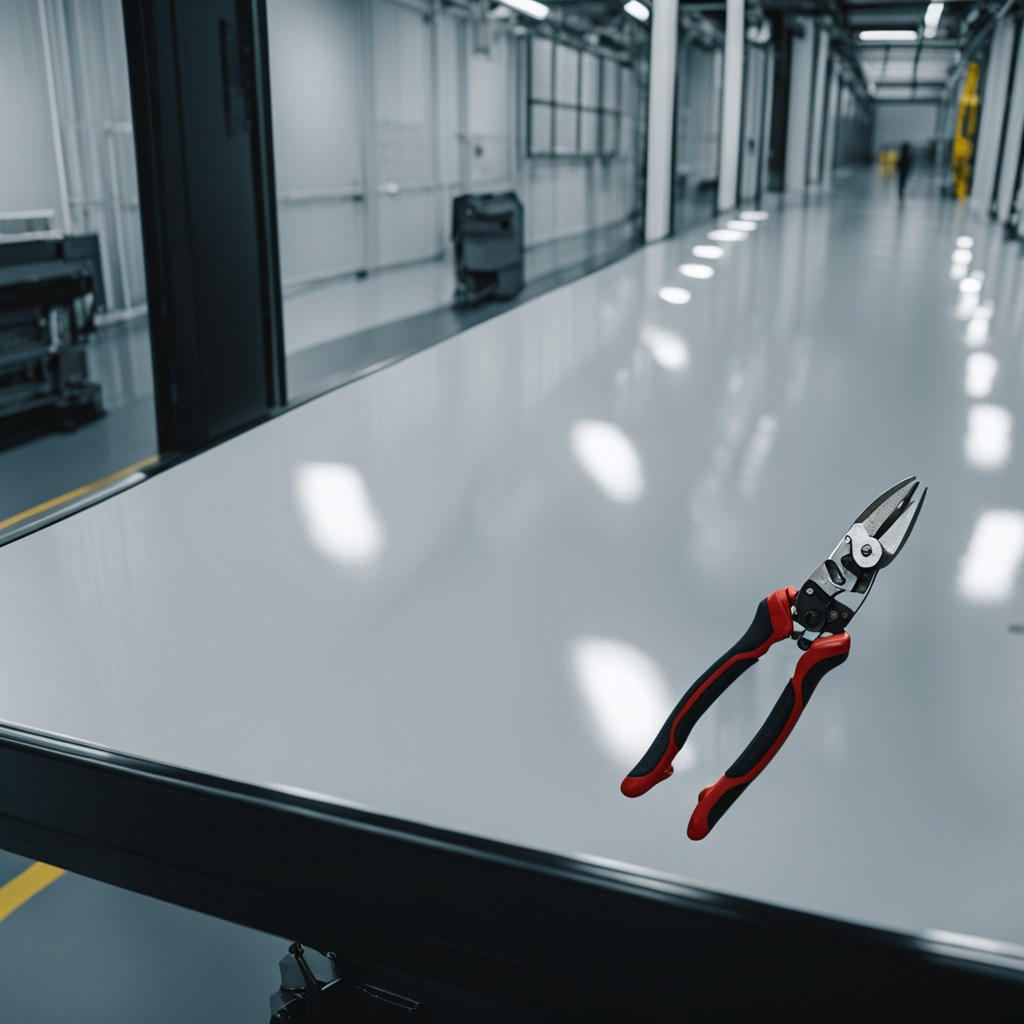
A plier lying on a high-gloss table in a ship maintenance bay industrial lighting.